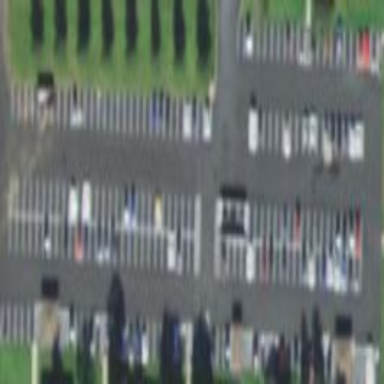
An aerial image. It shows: Parking area.